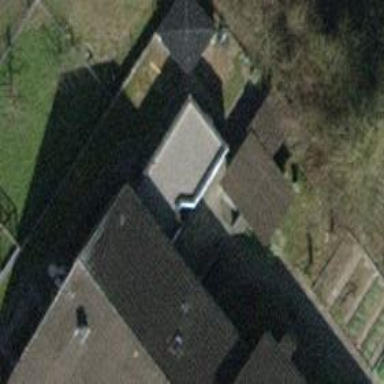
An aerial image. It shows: Shed.